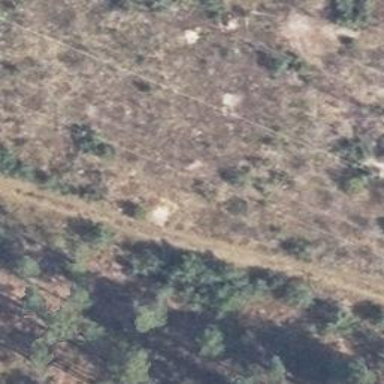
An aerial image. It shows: Grassy track with grade5 tracktype.